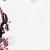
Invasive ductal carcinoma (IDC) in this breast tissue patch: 0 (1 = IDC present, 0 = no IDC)